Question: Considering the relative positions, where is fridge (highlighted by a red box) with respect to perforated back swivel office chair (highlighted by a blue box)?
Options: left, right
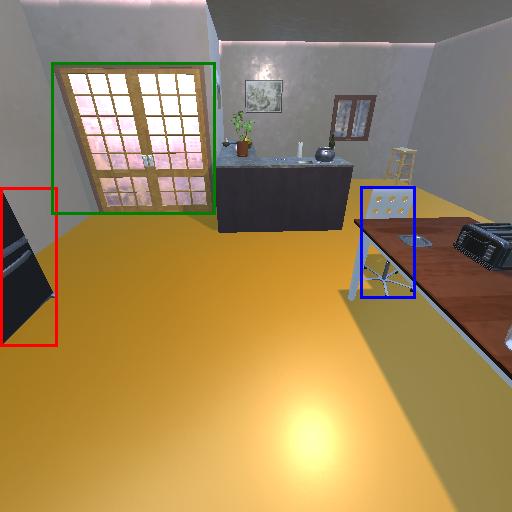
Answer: left